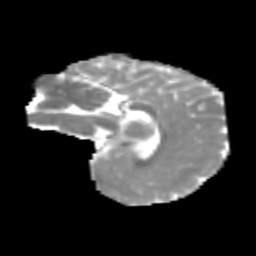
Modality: MD
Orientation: sagittal
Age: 7
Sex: female
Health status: healthy